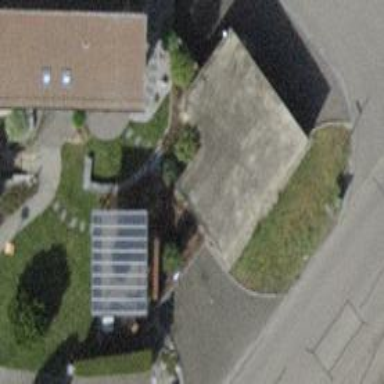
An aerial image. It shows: Carport building.